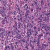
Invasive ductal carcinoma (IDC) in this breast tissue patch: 1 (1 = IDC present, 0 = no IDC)